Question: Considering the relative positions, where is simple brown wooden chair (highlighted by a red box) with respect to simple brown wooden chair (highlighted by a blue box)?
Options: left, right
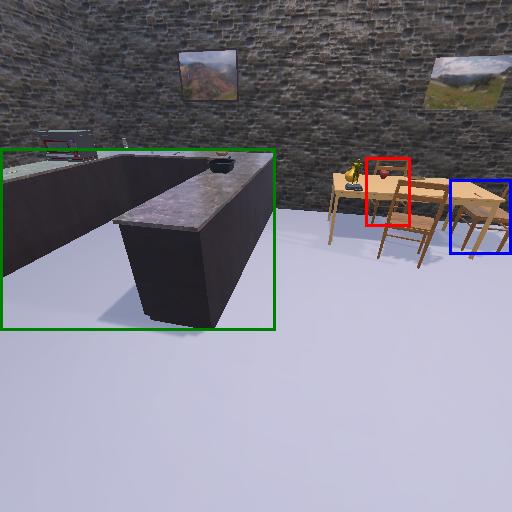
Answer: left